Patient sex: M
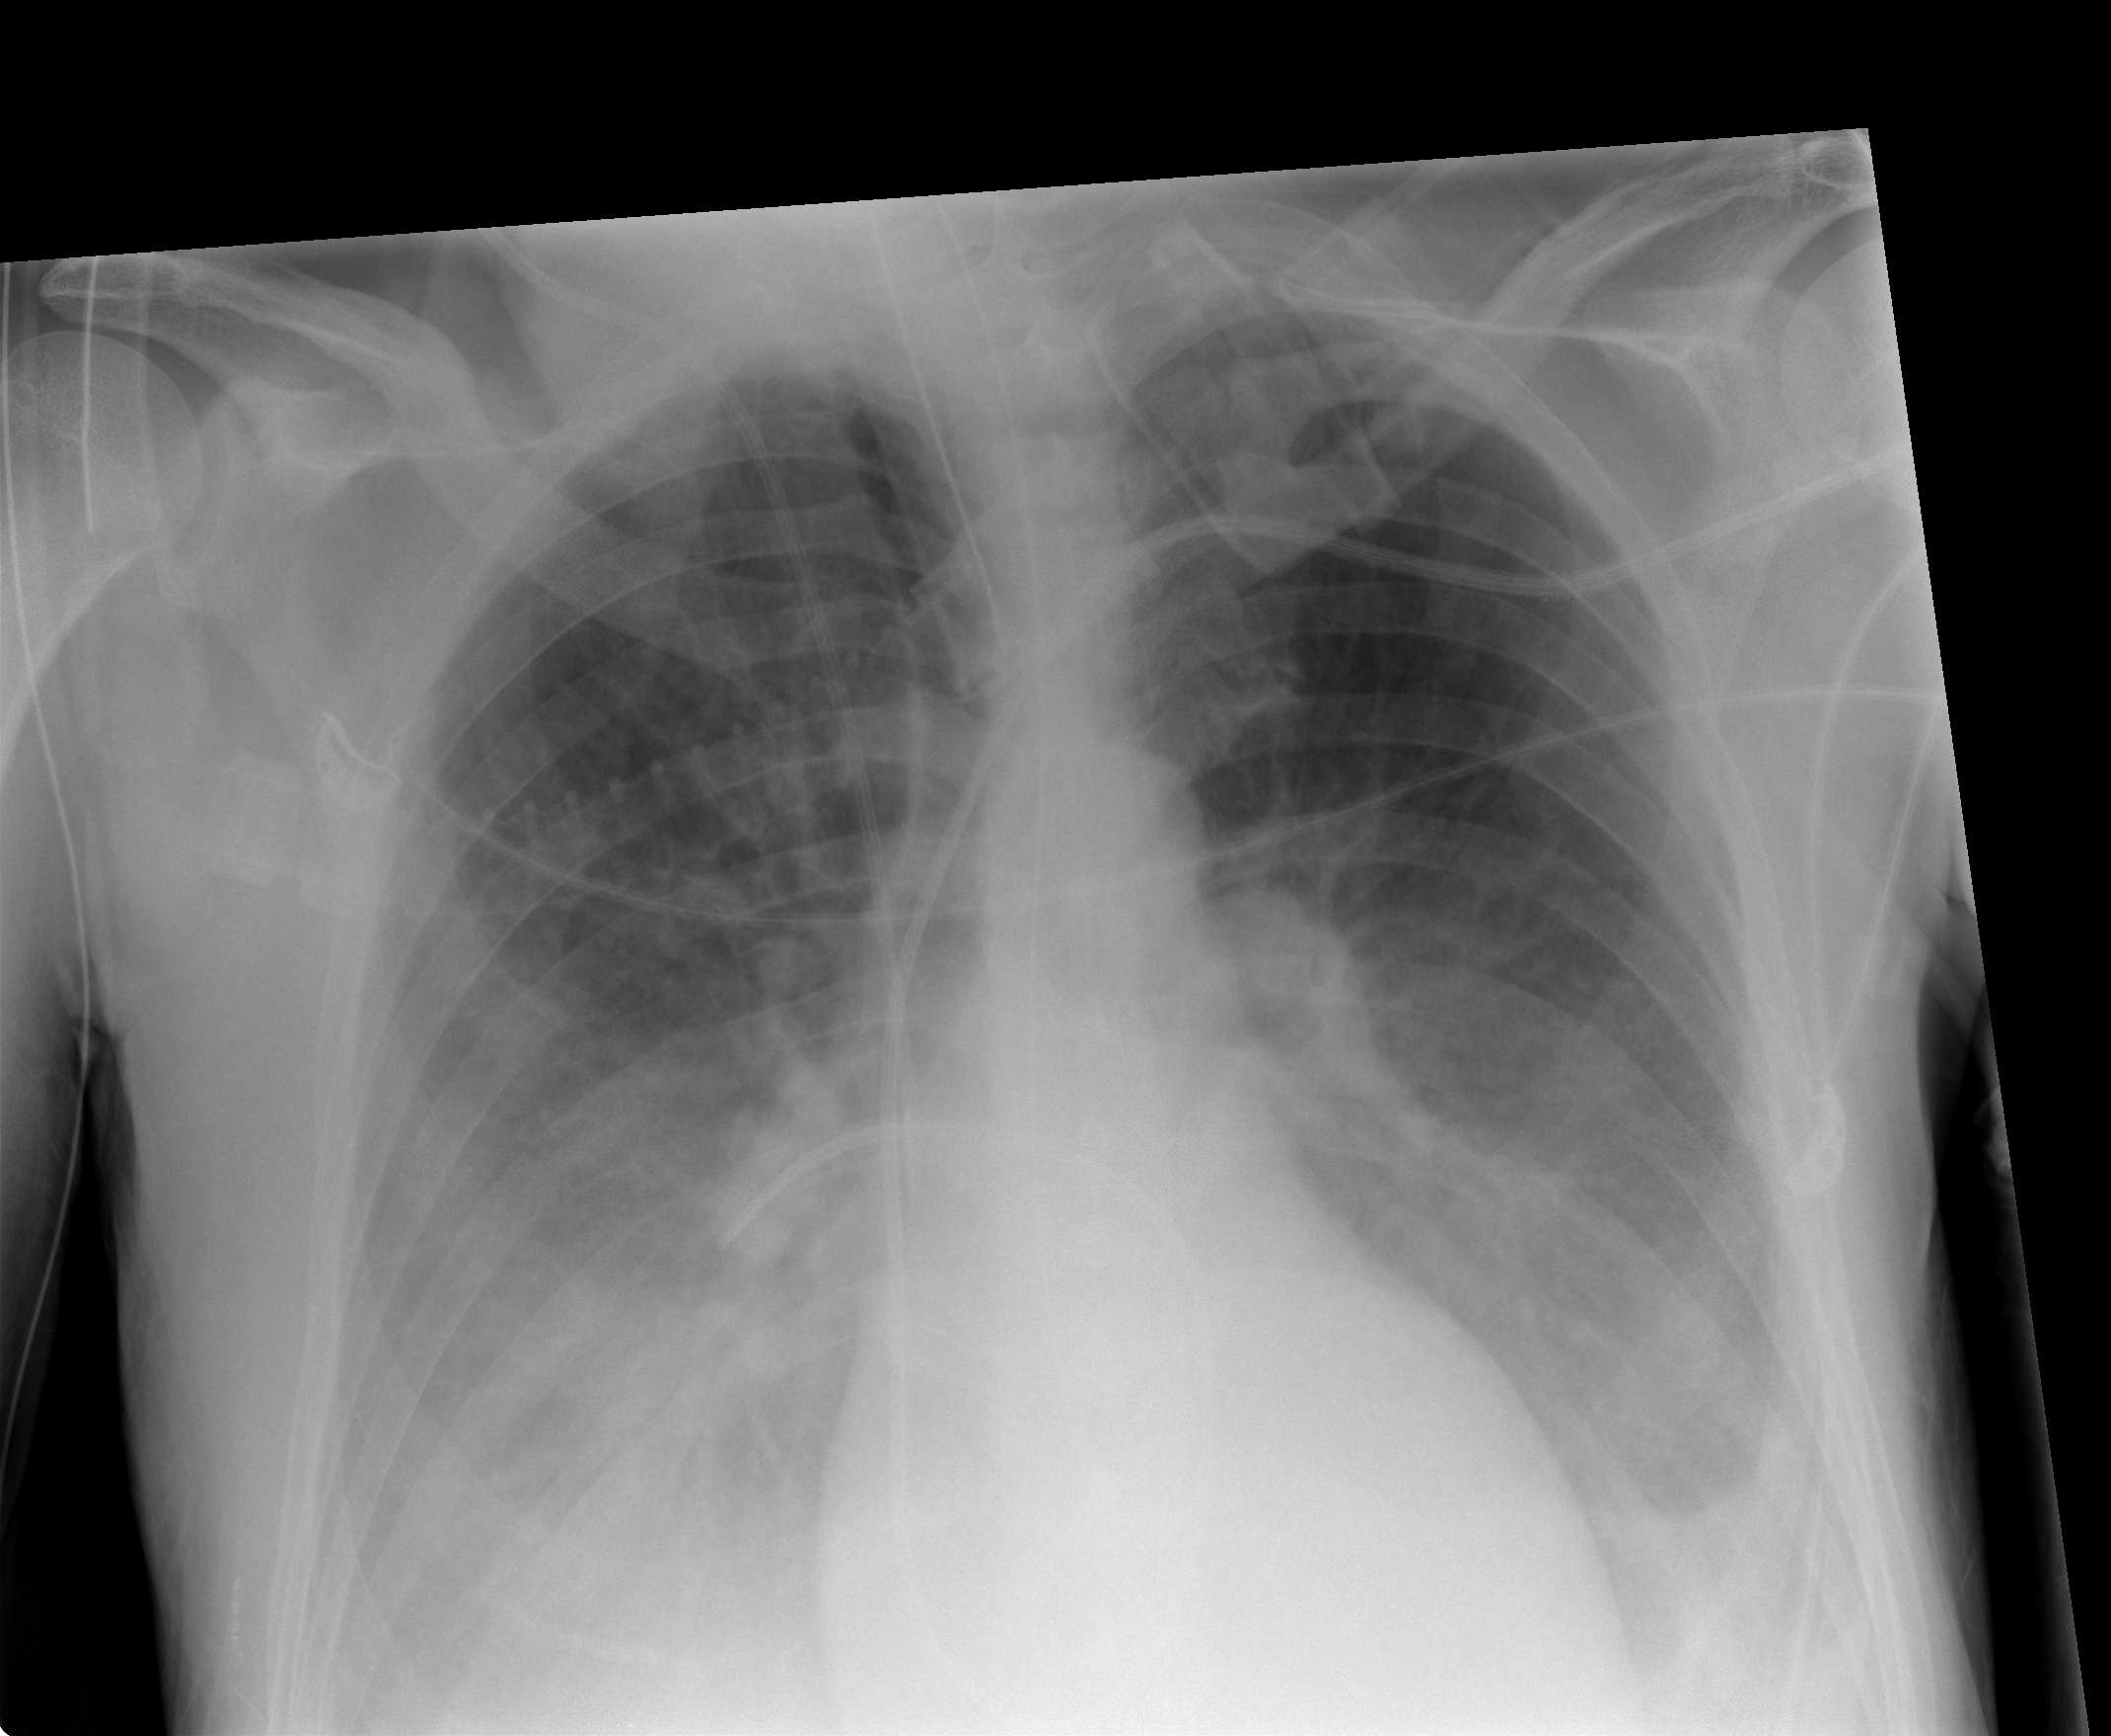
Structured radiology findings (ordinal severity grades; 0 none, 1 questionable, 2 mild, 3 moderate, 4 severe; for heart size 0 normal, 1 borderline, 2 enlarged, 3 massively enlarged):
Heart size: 1
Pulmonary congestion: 2
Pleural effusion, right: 3
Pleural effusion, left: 2
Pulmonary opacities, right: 3
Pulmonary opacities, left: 2
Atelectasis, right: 3
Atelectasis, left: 2